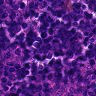
Metastatic tissue present: no